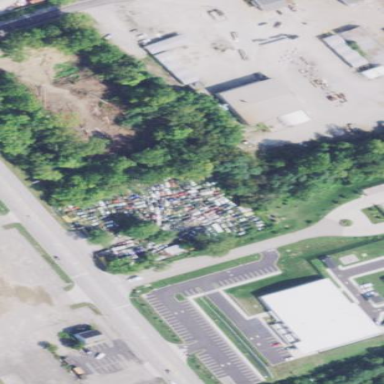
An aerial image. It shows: Scrap yard located in industrial area.